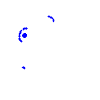
Particle: electron